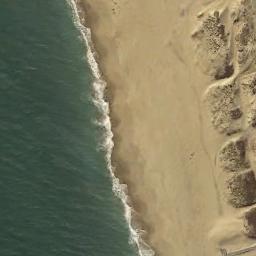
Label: beach